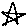
Label: star